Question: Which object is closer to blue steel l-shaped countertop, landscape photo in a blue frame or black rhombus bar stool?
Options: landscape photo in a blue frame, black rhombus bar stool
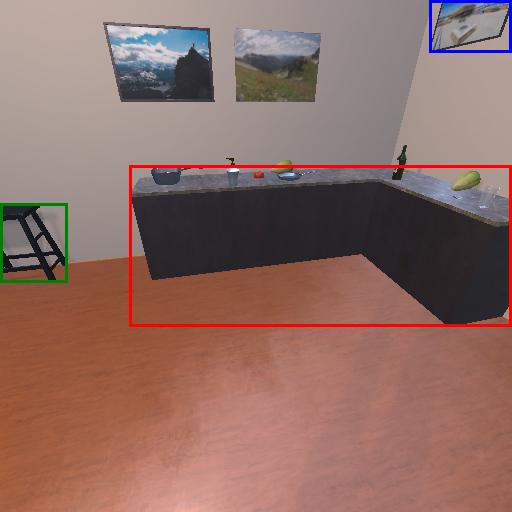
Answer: landscape photo in a blue frame